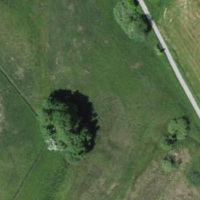
EUNIS habitat code: 16
Species observed at this site:
Ilex aquifolium